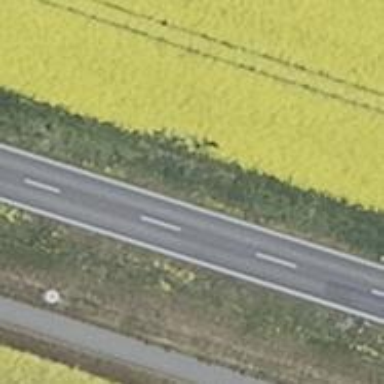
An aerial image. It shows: Asphalt road classified as primary highway.